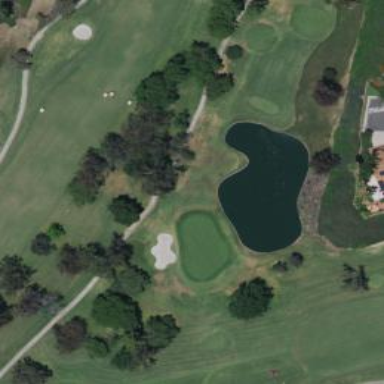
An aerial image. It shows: View of golf hole.